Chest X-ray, PA view. Patient: 38 years old, sex M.
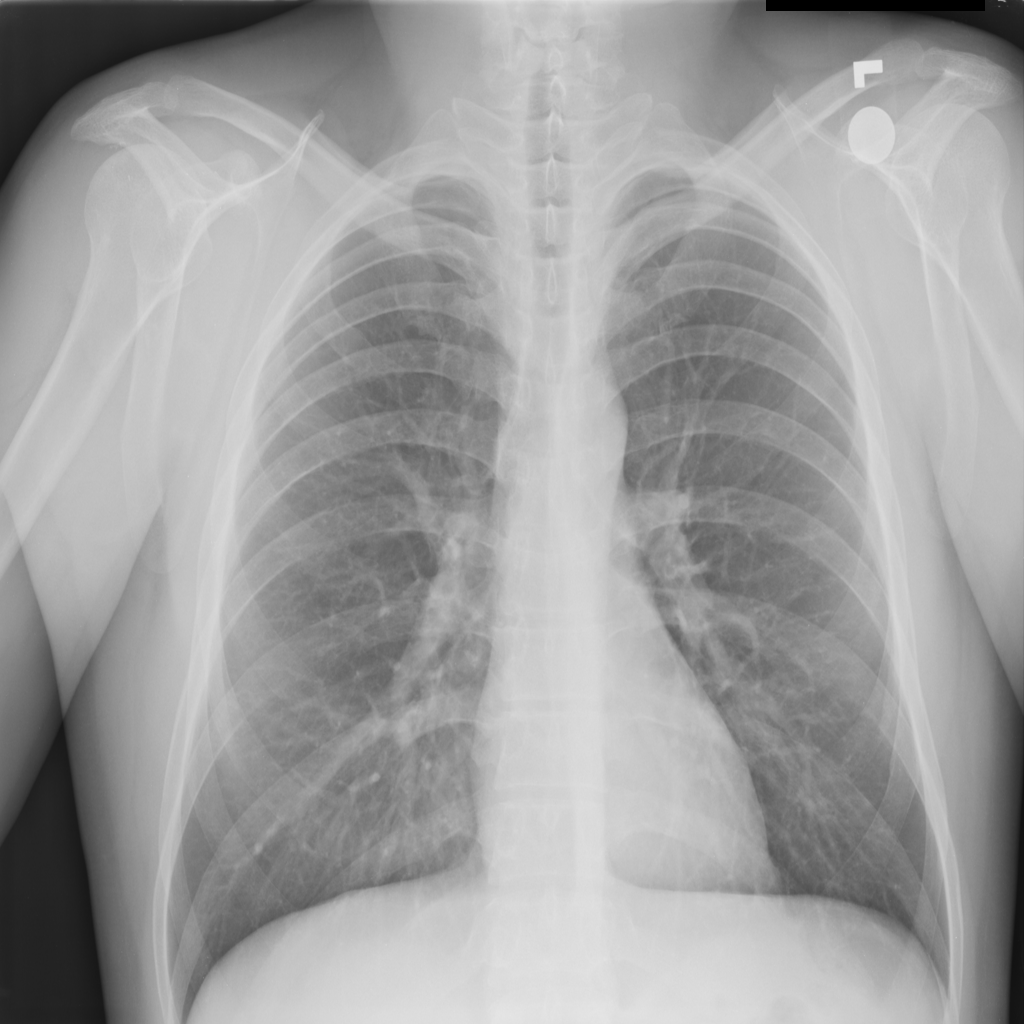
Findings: No Finding